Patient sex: M
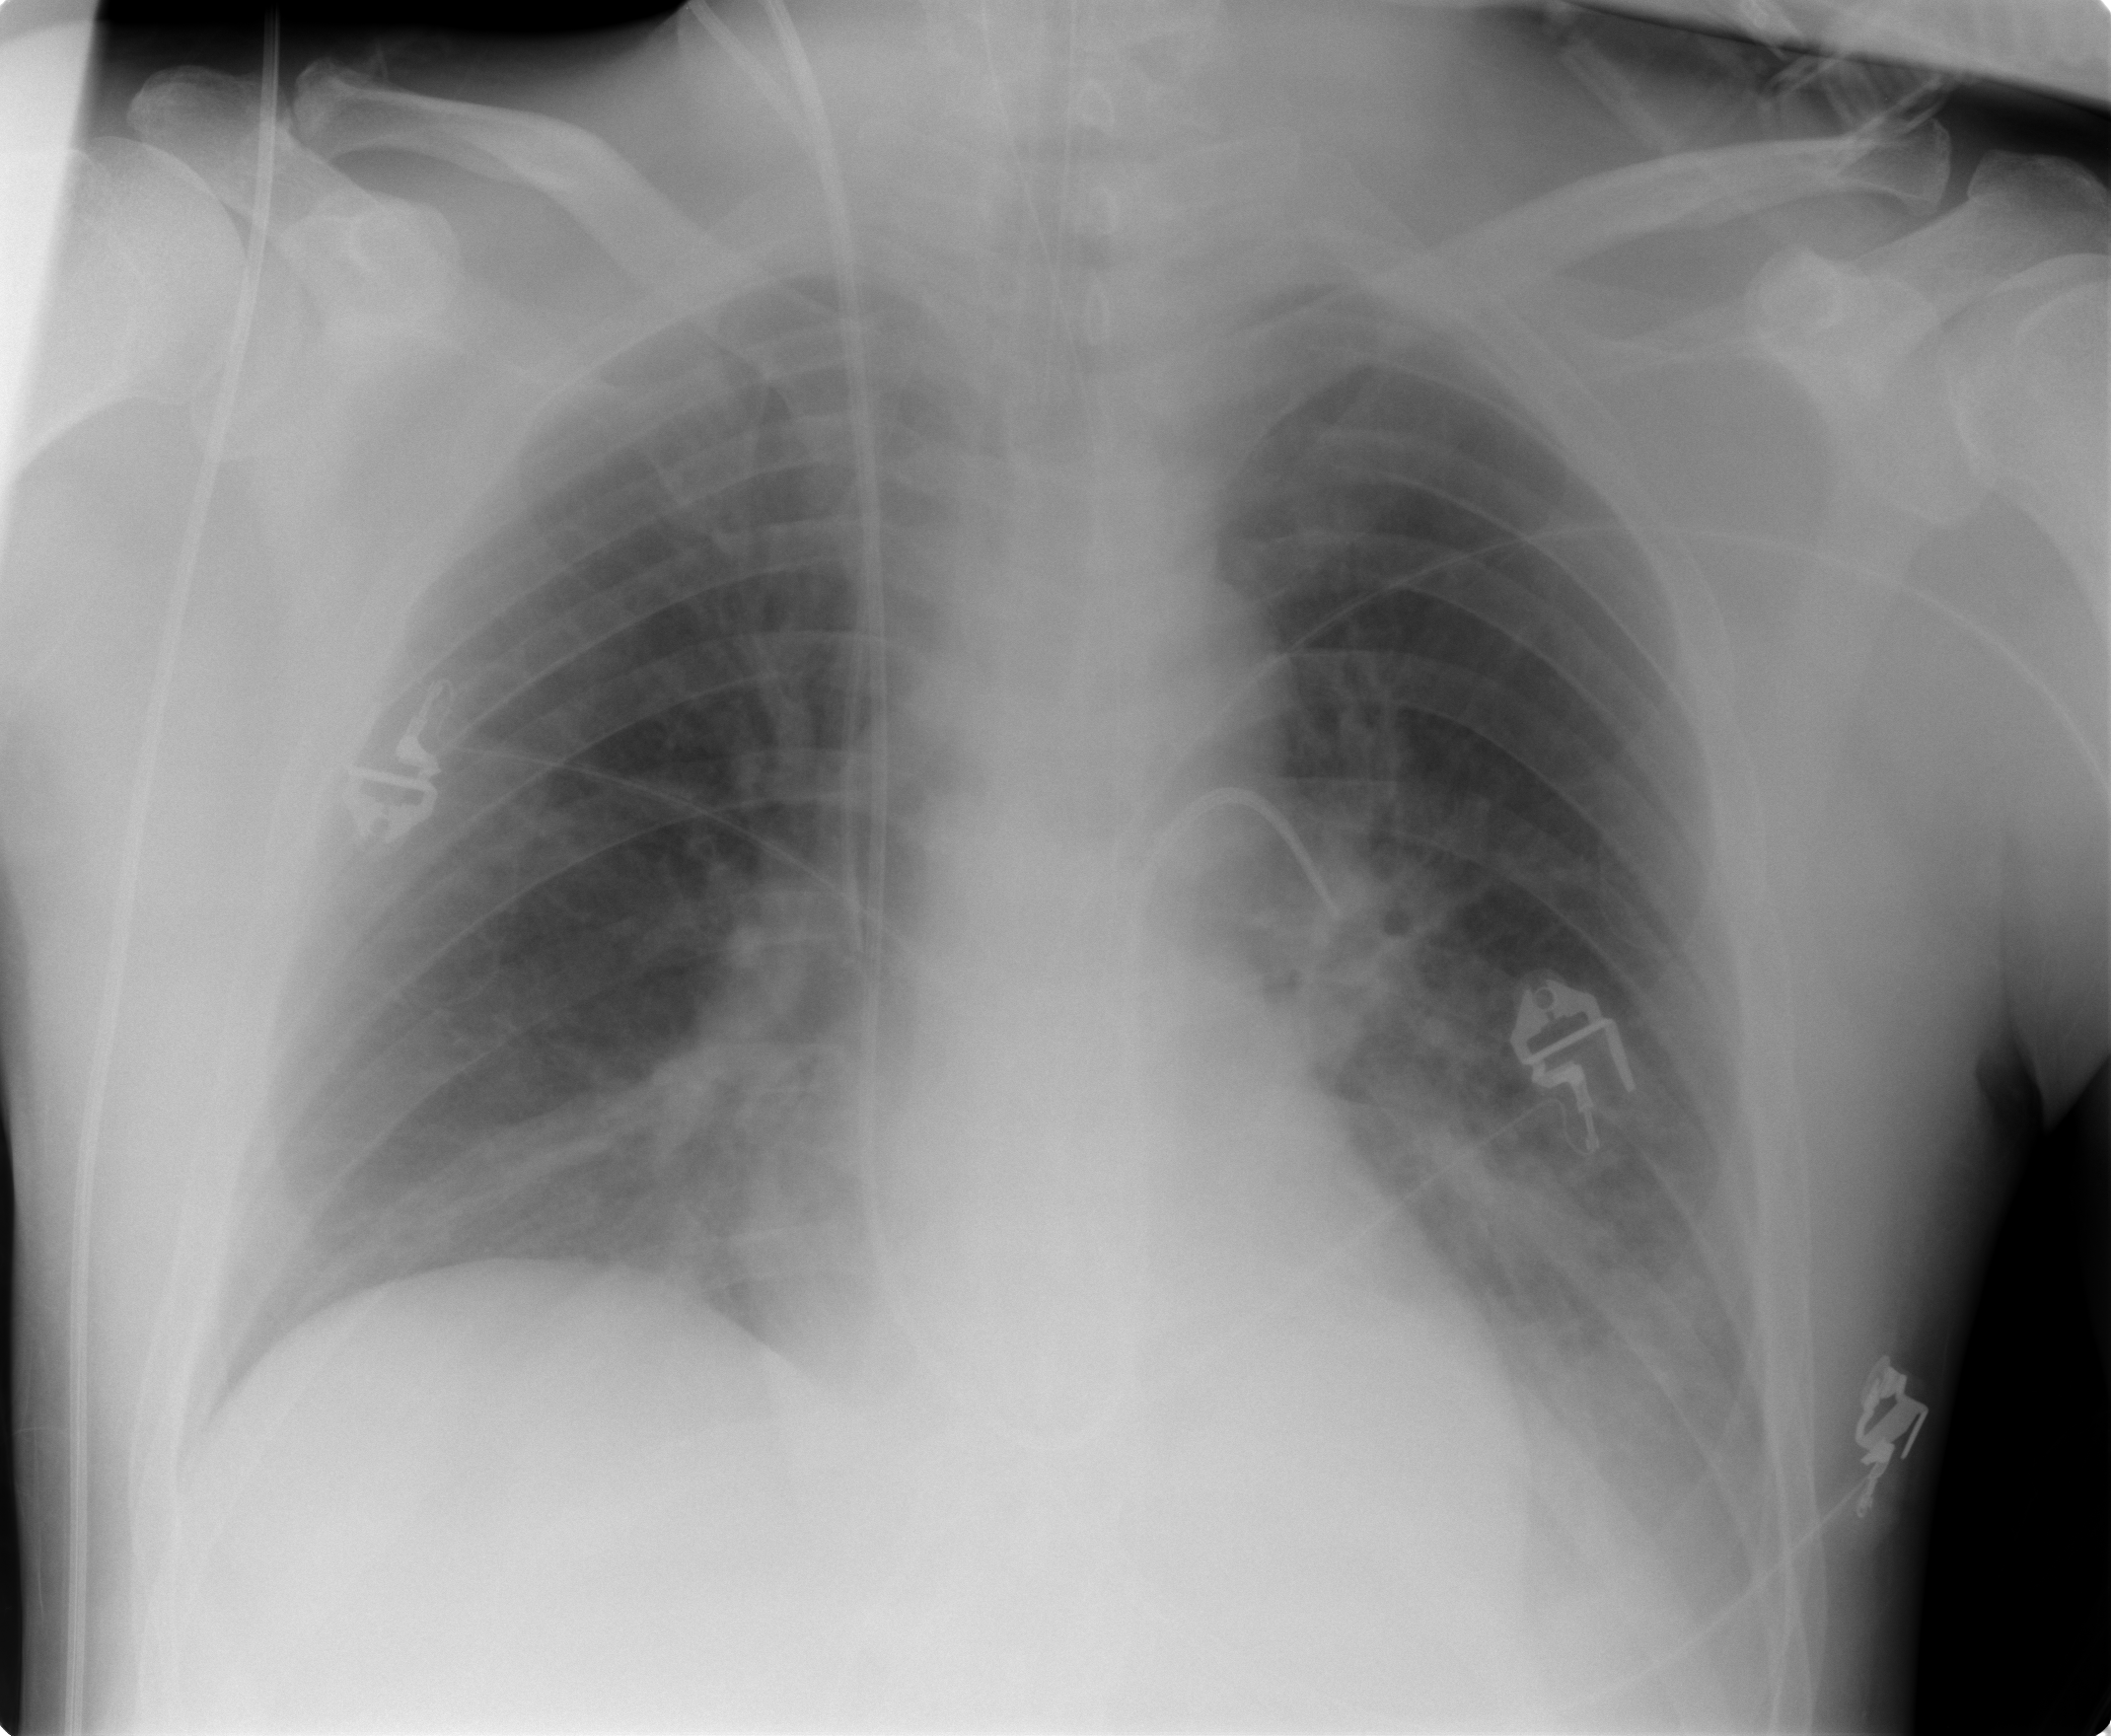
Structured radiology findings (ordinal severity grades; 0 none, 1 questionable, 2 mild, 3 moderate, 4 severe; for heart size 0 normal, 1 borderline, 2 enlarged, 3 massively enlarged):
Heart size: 0
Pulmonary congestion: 2
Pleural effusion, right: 0
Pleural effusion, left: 0
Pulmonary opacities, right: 0
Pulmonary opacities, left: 1
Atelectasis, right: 0
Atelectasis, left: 1